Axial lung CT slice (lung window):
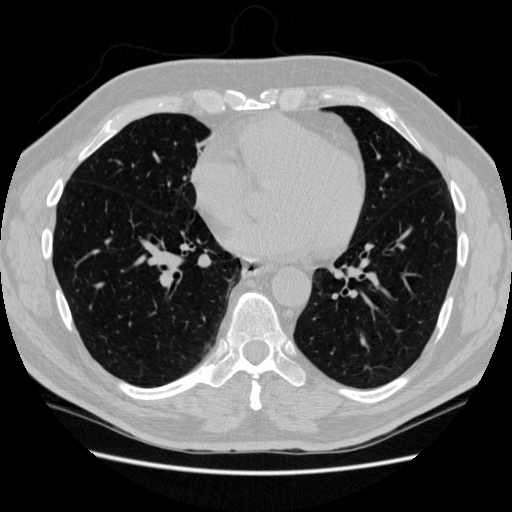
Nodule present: no